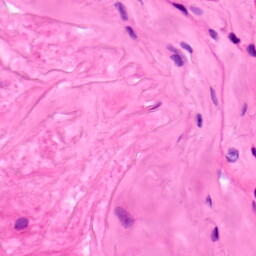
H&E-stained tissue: Lung